Field crop: maize
Growth stage: 1
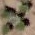
Species: chenopodium